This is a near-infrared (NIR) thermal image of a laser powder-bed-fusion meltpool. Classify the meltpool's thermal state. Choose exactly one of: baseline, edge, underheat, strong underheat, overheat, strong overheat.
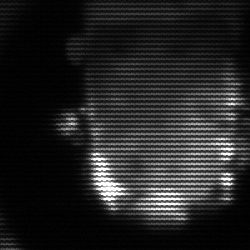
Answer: baseline